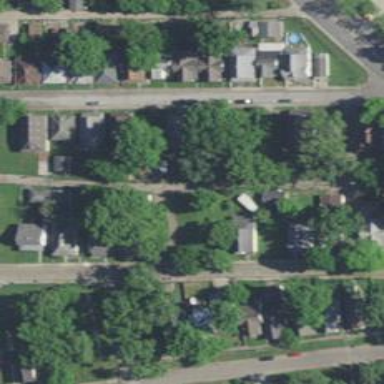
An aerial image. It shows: Alleyway designated as service road.